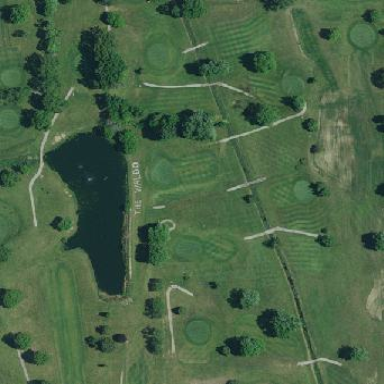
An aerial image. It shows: Golf course.